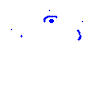
Particle: pion